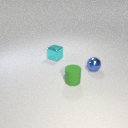
small blue metal sphere in front of small cyan metal cube